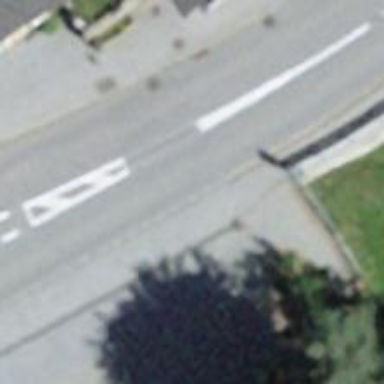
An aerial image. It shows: Zebra crossing on the road.